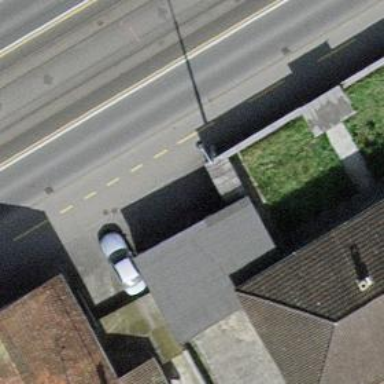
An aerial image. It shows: View of roof of building.